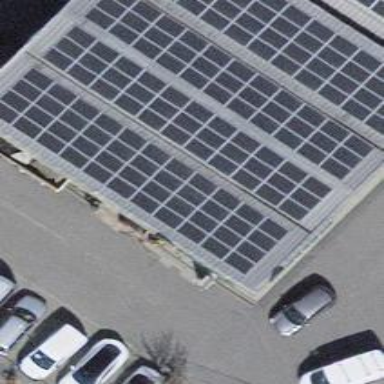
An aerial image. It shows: Solar power generator with photovoltaic panels.